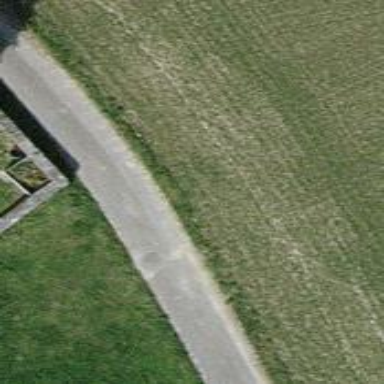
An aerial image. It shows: Well-maintained track road with grade 1 tracktype.